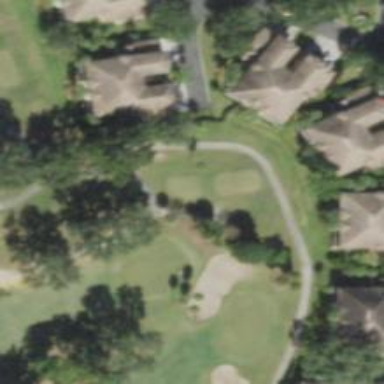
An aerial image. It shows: Service road designated as golf cart path.